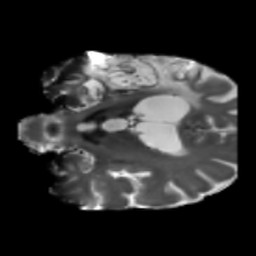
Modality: T2w
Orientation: coronal
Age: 67
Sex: male
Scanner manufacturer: siemens
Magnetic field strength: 3 T
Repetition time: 5.25 s
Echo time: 0.08 s